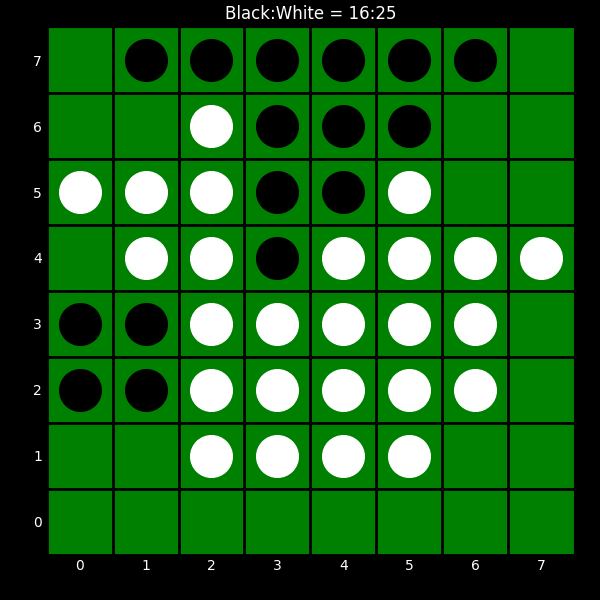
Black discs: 16
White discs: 25